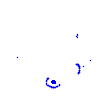
Particle: pion